Question: What pattern or view do you use to get the confirmation popup like in Mail where you are prompted to Reply, Forward or Cancel?

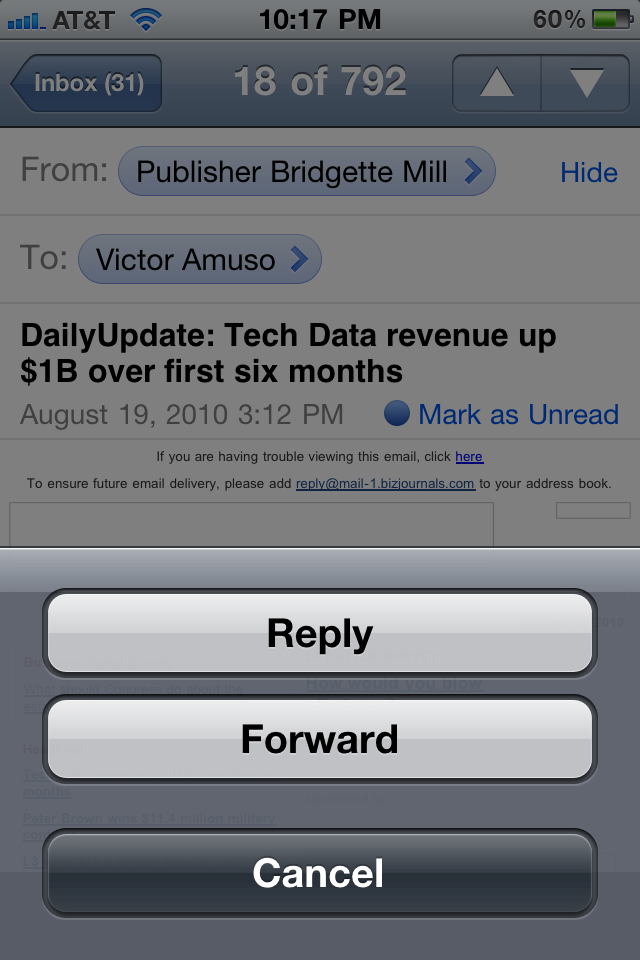
Answer: <URL>.